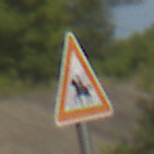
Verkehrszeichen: ReiterRechts
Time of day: MorningAfternoon
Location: Outdoor (Nature)
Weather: PartlyCloudy
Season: NotSpecified
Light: Natural